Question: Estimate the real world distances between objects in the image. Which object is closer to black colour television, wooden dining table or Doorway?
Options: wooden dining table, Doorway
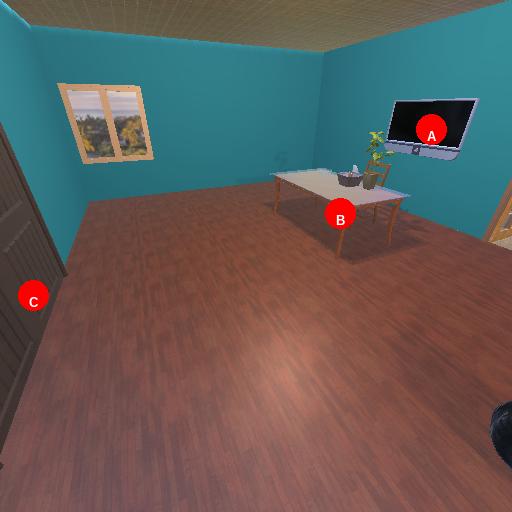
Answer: wooden dining table